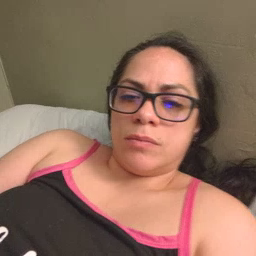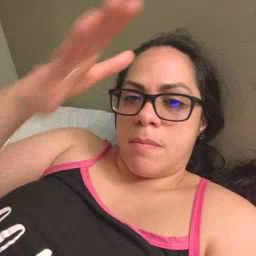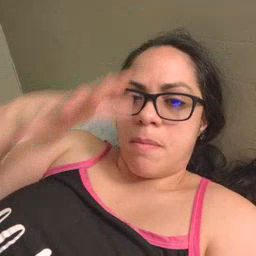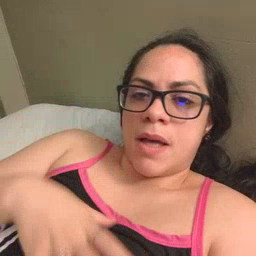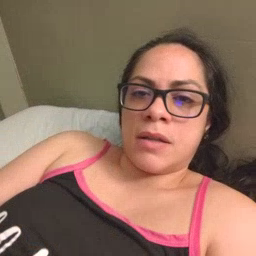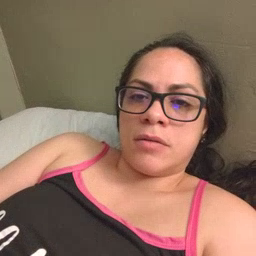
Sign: man